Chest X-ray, PA view. Patient: 64 years old, sex M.
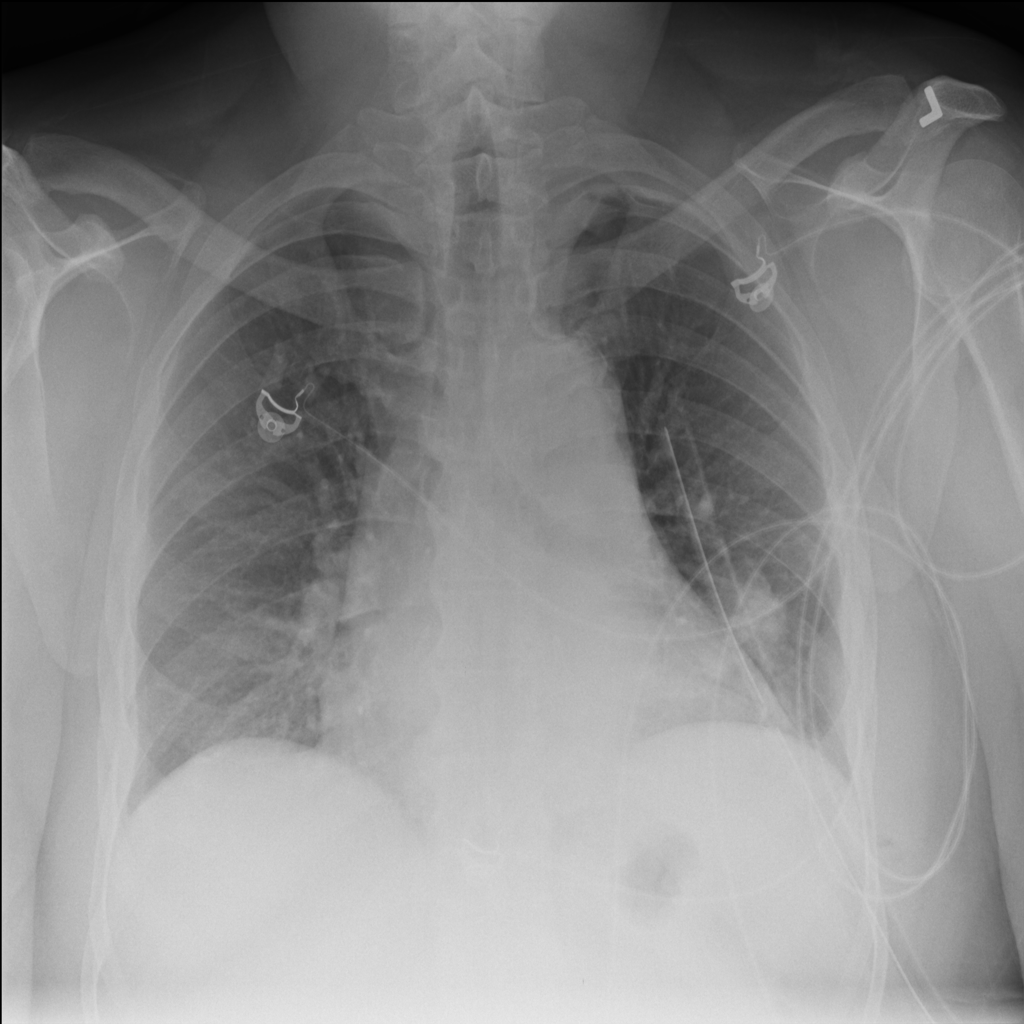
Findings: Atelectasis, Infiltration